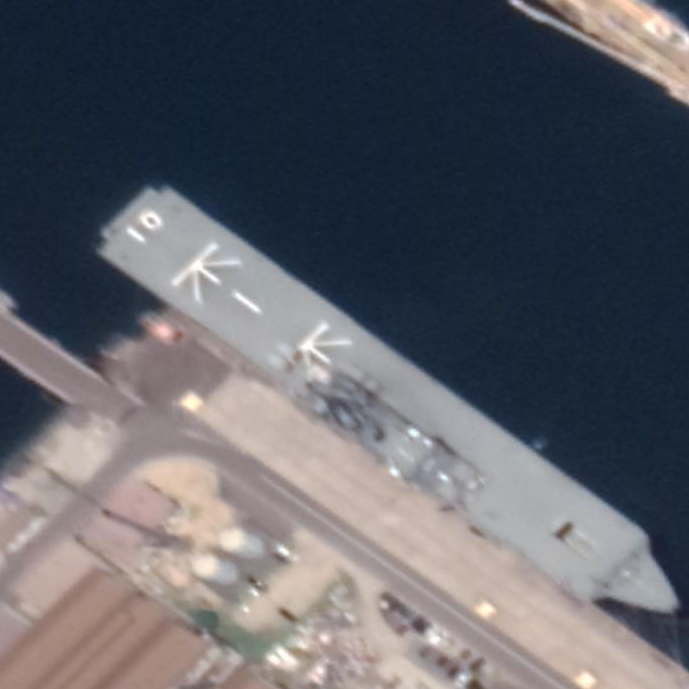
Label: Osumi-class_landing_ship